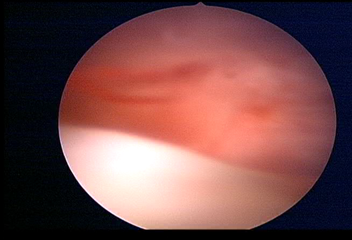
Modality: WLC
Class: Normal mucosa
Bladder cancer association: No